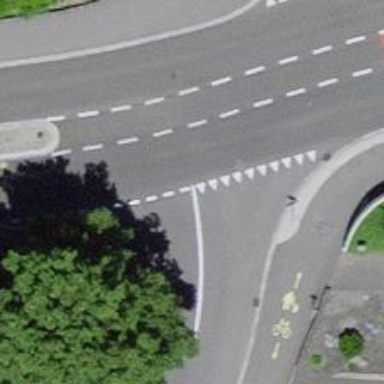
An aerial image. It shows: Road with "give way" sign.